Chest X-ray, AP view. Patient: 58 years old, sex F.
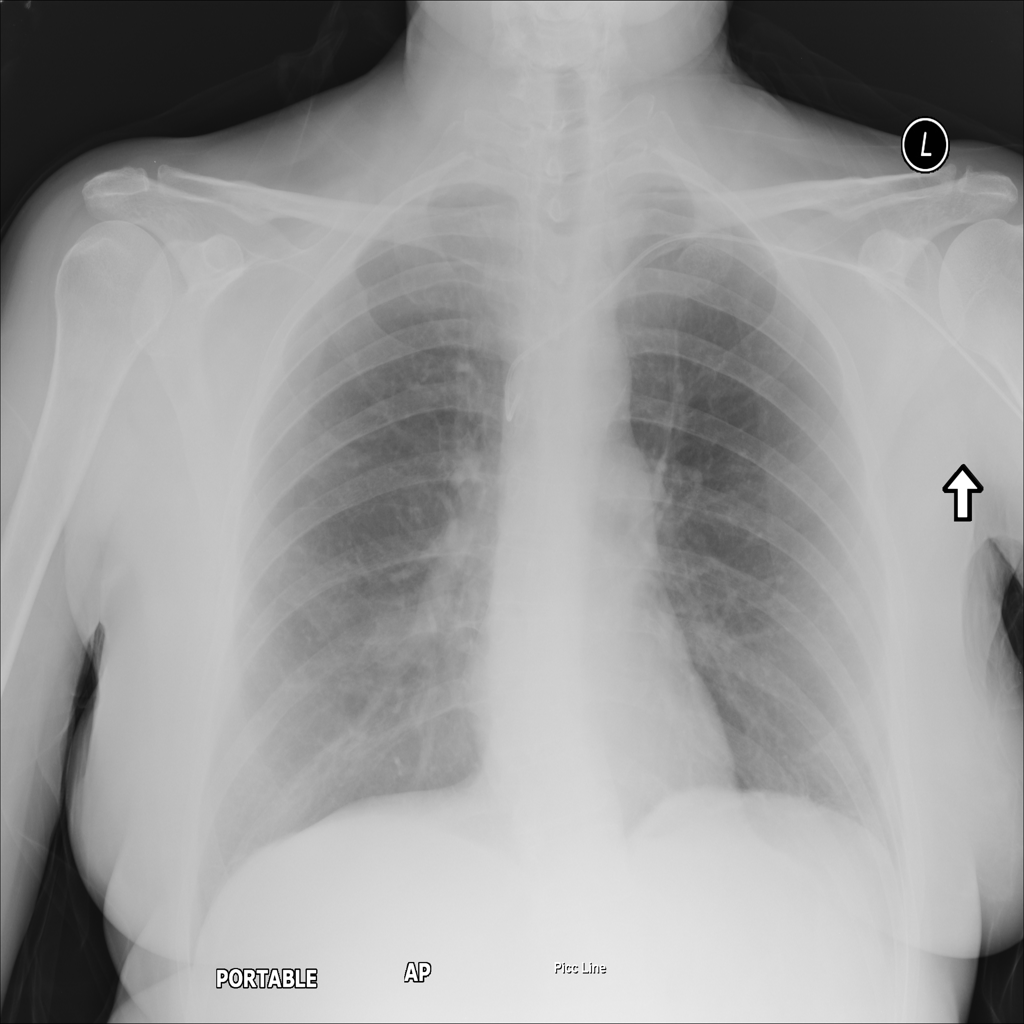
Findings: No Finding